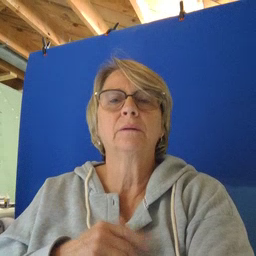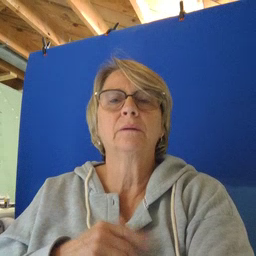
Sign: child